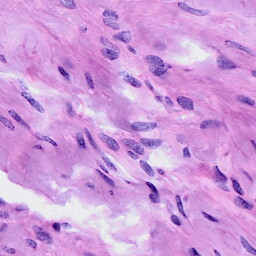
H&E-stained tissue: Cervix